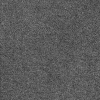
Atmospheric dust classification: dusty